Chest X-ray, AP view. Patient: 21 years old, sex M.
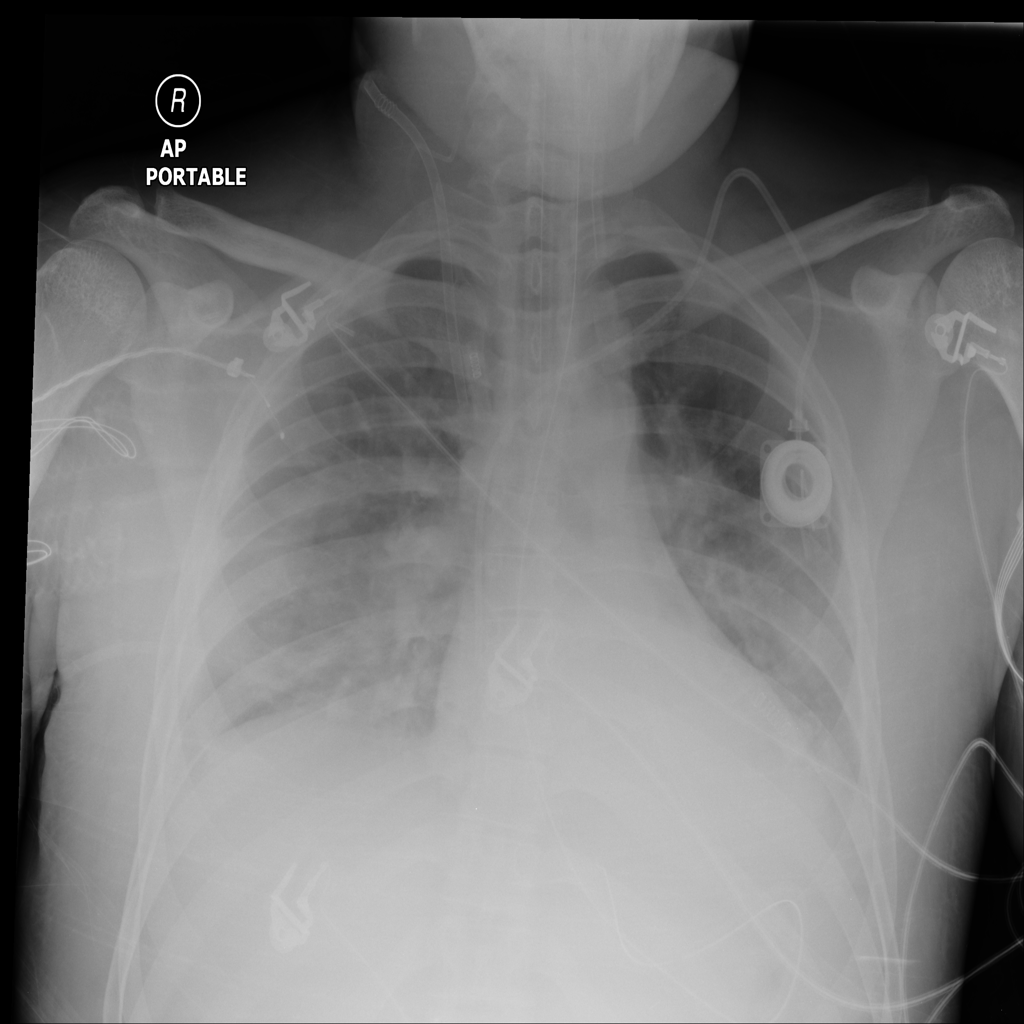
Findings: Atelectasis, Pneumonia